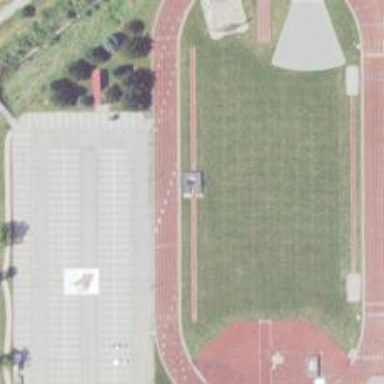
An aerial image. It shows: Athletics track located in leisure land area.